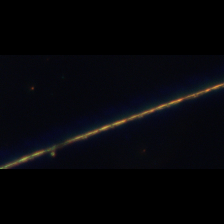
Taxon: Psuedo-nitzschia
Group: Diatoms